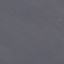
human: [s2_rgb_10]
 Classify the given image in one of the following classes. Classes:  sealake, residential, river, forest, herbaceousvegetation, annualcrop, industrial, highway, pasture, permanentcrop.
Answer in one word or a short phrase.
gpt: SeaLake